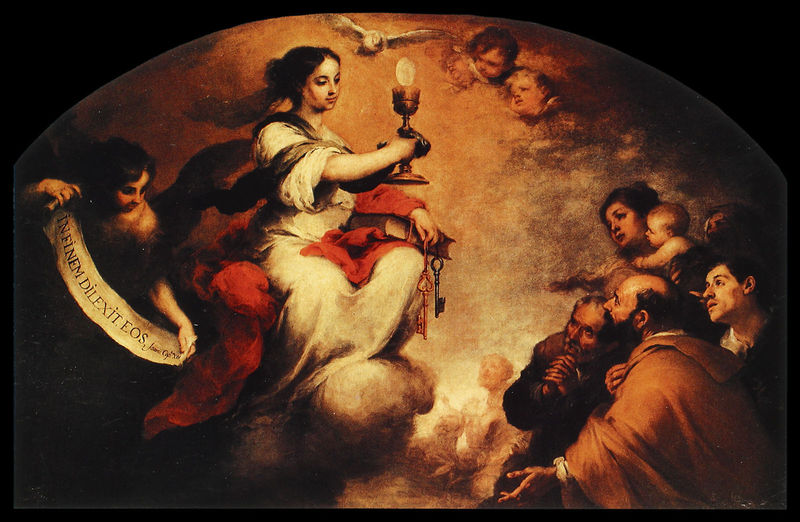
Titel: Der Triumph des Abendmahls
Künstler: Bartolomé Esteban Murillo
Institution: Faringdon, Collection of the Faringdon Trust, Buscot Park
Schlagwörter: gemälde, himmel, mann, umhang, vogel, weiß, wolken, frauen, menschen, frau, lampe, licht, männer, rot, wolke, band, taube, kelch, kind, leuchte, kinder, oval, engel, schrift, angst, gefäß, buch, text, hostie, bittsteller, schriftrolle, schlüssel, lich, pokal, erleuchtung, anbetung, bitte, gral, botschaft, latein, heiliger geist, murillo, erleuchten, murilo